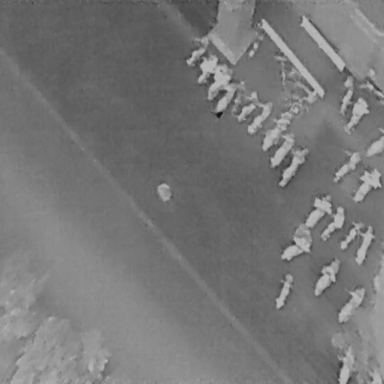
There are 24 Bicycles in the infrared image.